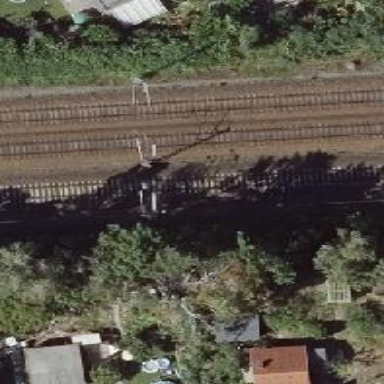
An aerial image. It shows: Railway signal.